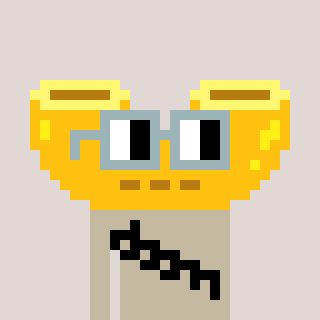
a pixel art character with square dark gray glasses, a macaroni-shaped head and a bege-colored body on a warm background